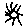
Label: sun